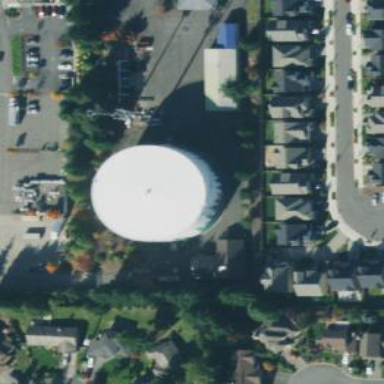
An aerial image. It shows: Water tower that is man-made structure.